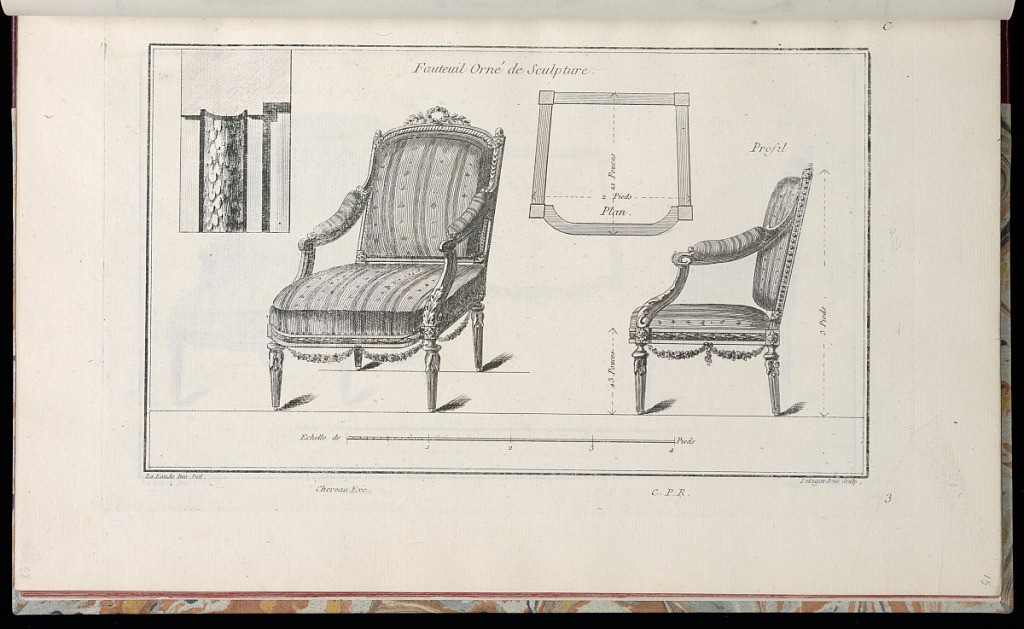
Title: Fauteuil Orné de Sculpture
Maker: Richard de Lalonde, French, active 1780–96
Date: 1775-1788
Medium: Etching on off-white laid paper
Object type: Print
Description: Elevation, plan, and profile of an armchair decorated with a striped textile with rosettes. The chair frame is decorated with ornament motifs including fish scale, garland, acanthus leaf, bead course, rosette, fluting, and wreath with laurel branches. The plate is signed and numbered.